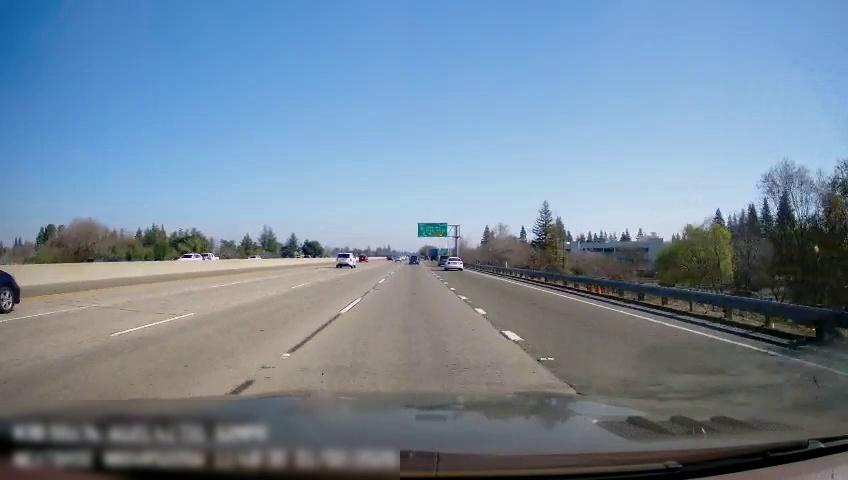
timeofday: Day
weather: Sunny
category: Drivable Space
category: Vehicles | SUV
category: Vehicles | Truck
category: Vehicles | Car
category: Vehicles | SUV
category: Vehicles | SUV
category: Vehicles | SUV
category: Lanes | Alternate Lane
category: Lanes | Alternate Lane
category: Lanes | Alternate Lane
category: Lanes | Alternate Lane
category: Lanes | Alternate Lane
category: Lanes | Alternate Lane
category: Traffic | Signs